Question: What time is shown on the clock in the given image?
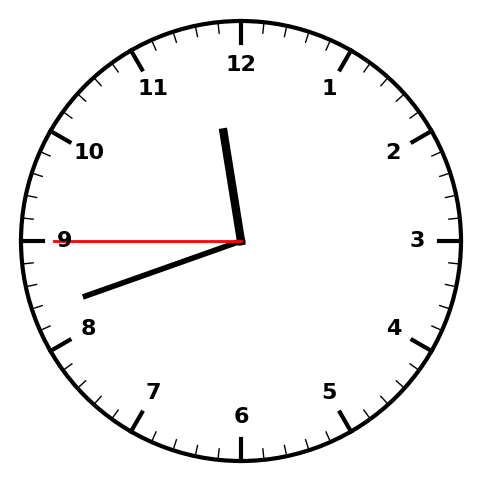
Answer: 11:41:45